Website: bh-photo
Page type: customer-info-address
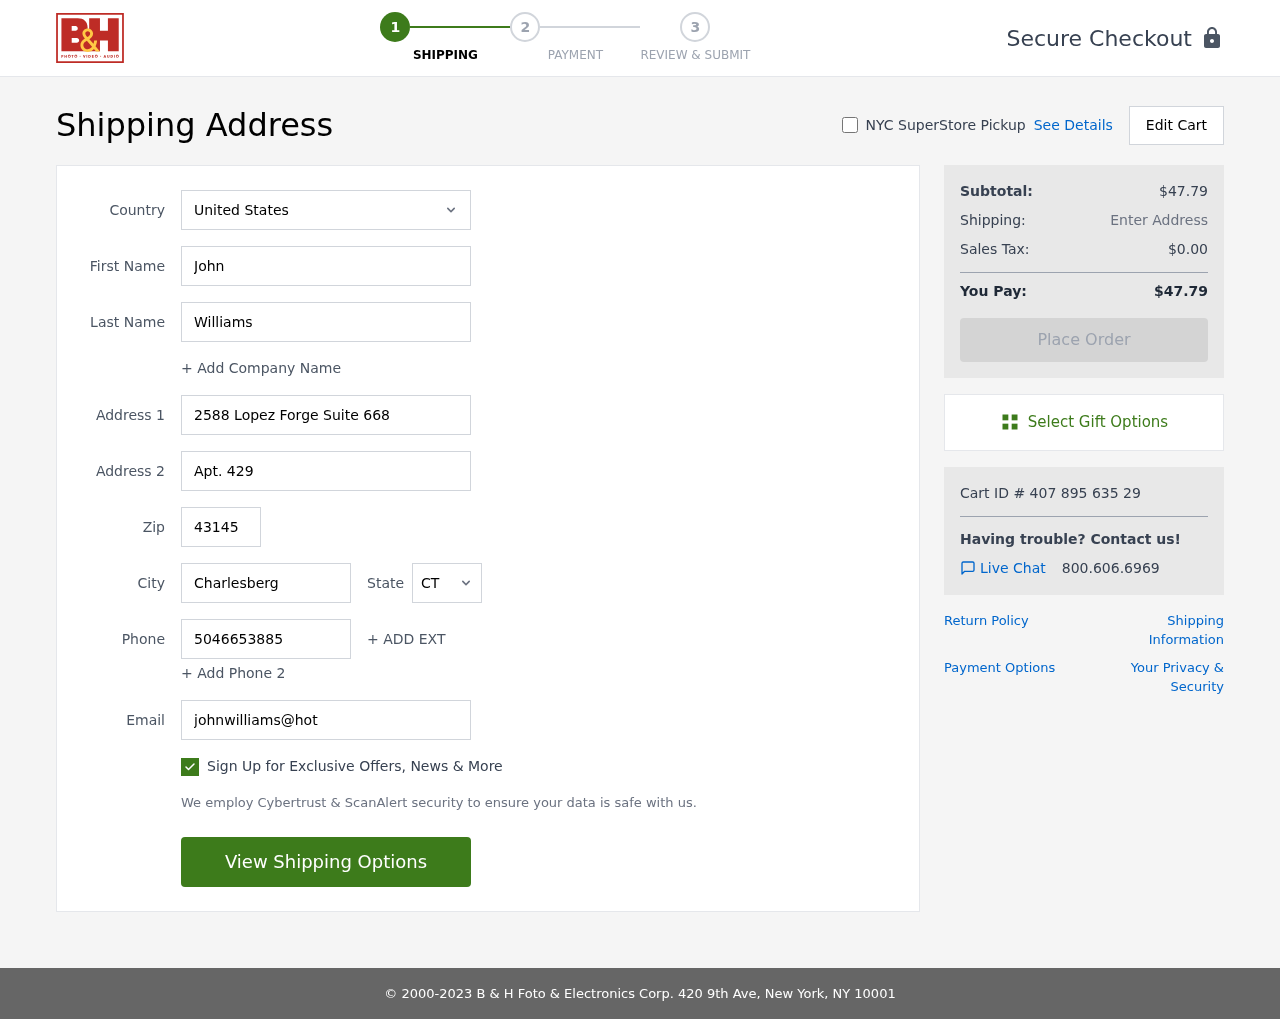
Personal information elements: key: PII_CITY
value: Charlesberg
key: PII_COUNTRY
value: United States
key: PII_EMAIL
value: johnwilliams@hotmail.com
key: PII_FIRSTNAME
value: John
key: PII_LASTNAME
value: Williams
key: PII_PHONE
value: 5046653885
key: PII_POSTCODE
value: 43145
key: PII_STATE_ABBR
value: CT
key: PII_STREET
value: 2588 Lopez Forge Suite 668
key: PII_STREET2
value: Apt. 429
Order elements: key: ORDER_SUBTOTAL
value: $47.79
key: ORDER_TAX
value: $0.00
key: ORDER_TOTAL
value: $47.79
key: ORDER_ID
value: Cart ID # 407 895 635 29